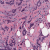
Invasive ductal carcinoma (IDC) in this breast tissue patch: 1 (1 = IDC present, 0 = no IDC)